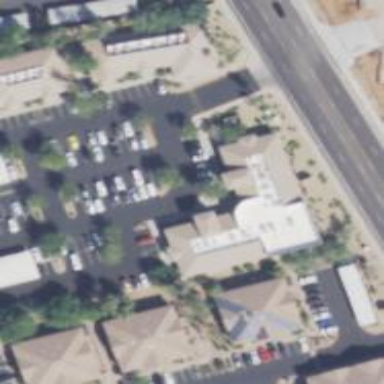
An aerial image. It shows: Healthcare clinic.